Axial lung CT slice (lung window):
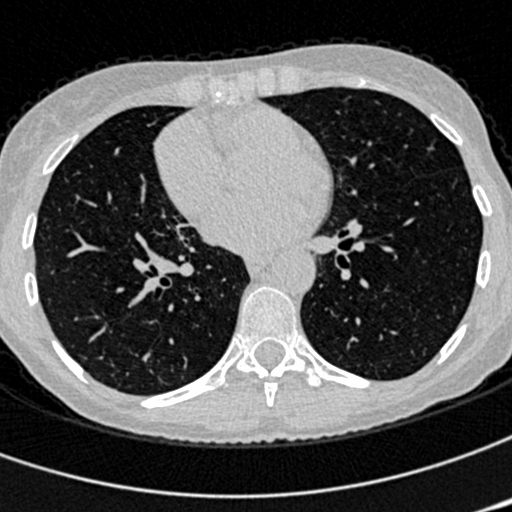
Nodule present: no